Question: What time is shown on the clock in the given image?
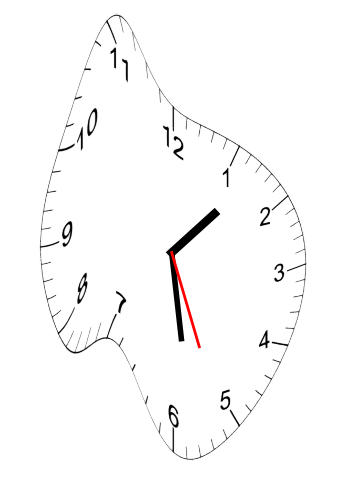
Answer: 01:28:26